Interaction volume radius: 10 \u00c5
Interaction volume height: 35 \u00c5
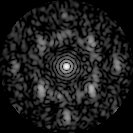
Disorder parameter: 0.5627